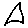
Label: triangle